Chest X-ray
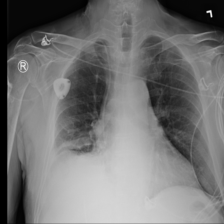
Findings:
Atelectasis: positive
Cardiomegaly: positive
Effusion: positive
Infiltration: negative
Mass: negative
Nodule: negative
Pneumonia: negative
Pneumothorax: negative
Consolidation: negative
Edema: negative
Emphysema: negative
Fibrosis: negative
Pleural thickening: negative
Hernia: negative